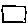
Label: square